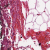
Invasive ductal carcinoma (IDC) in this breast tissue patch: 0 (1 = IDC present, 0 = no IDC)